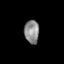
Tissue: skin
Cell type: Epithelial cells
Senescence score: 0.2871
Nuclear area (px): 339
Mean DAPI intensity: 138.195